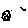
Label: moon